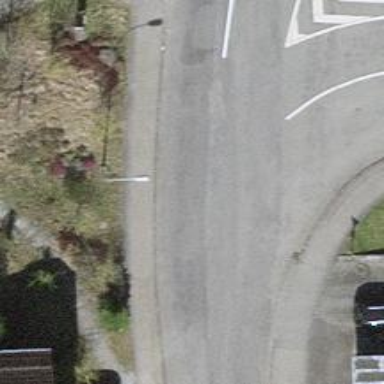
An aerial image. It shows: Residential road with separate sidewalks on both sides.